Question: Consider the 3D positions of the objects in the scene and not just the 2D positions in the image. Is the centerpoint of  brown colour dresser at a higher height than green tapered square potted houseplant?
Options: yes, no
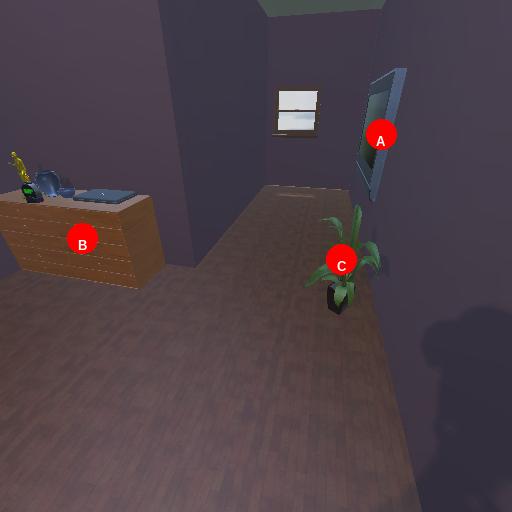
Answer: yes